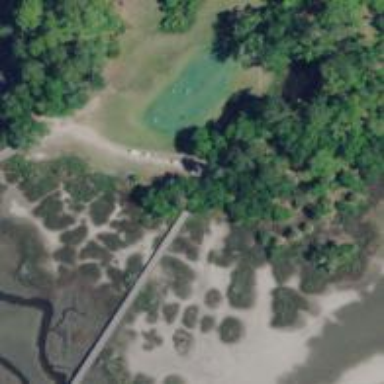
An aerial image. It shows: Path for golf carts.